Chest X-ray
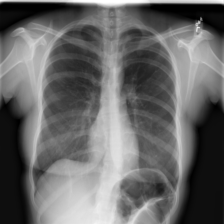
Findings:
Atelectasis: negative
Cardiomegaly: negative
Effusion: negative
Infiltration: negative
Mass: negative
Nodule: negative
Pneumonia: negative
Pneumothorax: negative
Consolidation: negative
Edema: negative
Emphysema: negative
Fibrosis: negative
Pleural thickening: negative
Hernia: negative